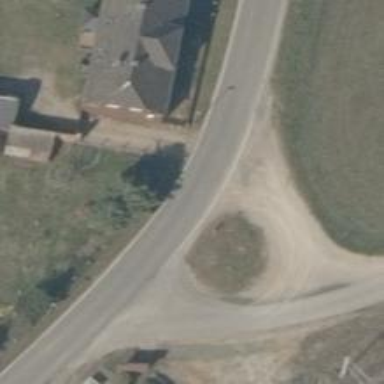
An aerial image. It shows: Tertiary road with asphalt surface.